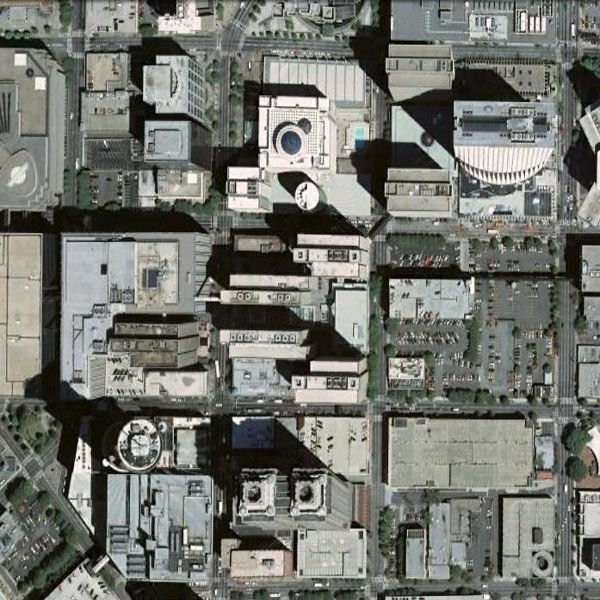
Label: Commercial